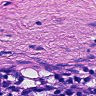
Metastatic tissue present: no